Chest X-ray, AP view. Patient: 68 years old, sex F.
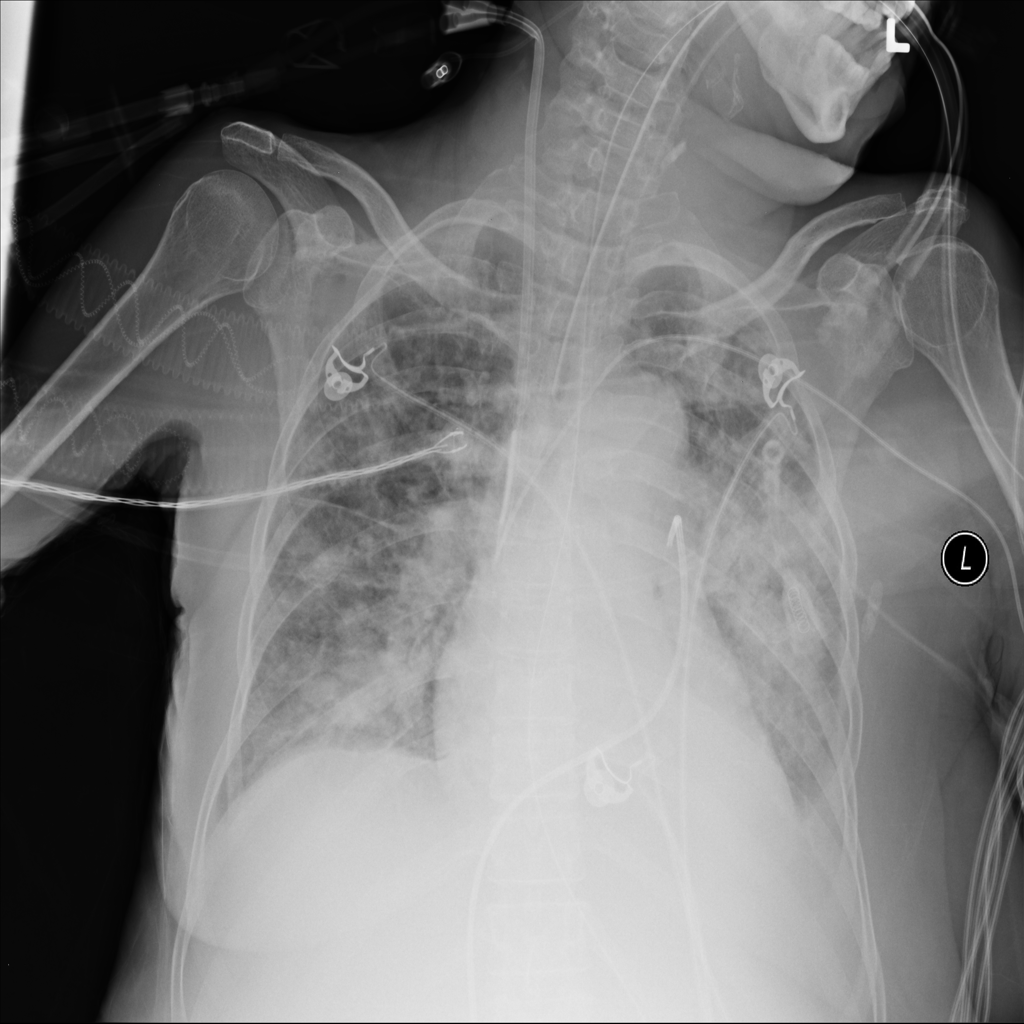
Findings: No Finding